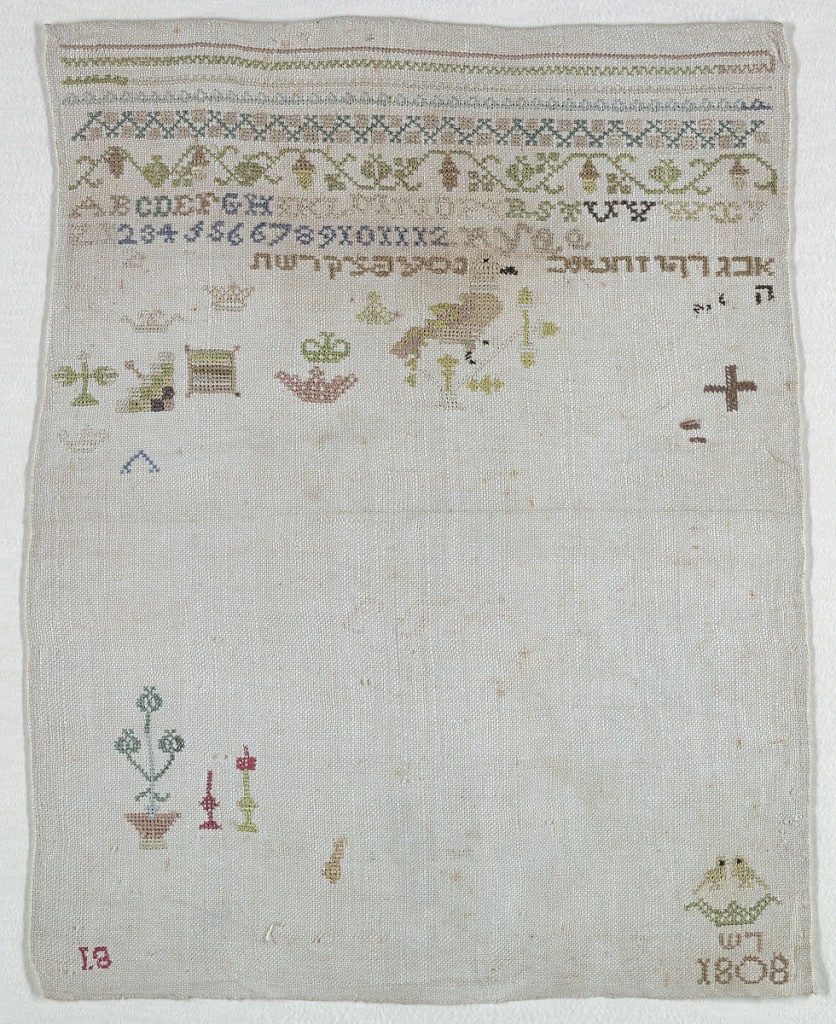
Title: Sampler
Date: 1808
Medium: silk embroidery on linen foundation Technique: embroidered in cross stitches on plain weave foundation
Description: Bands of pattern, Arabic alphabet, and Hebrew letters.